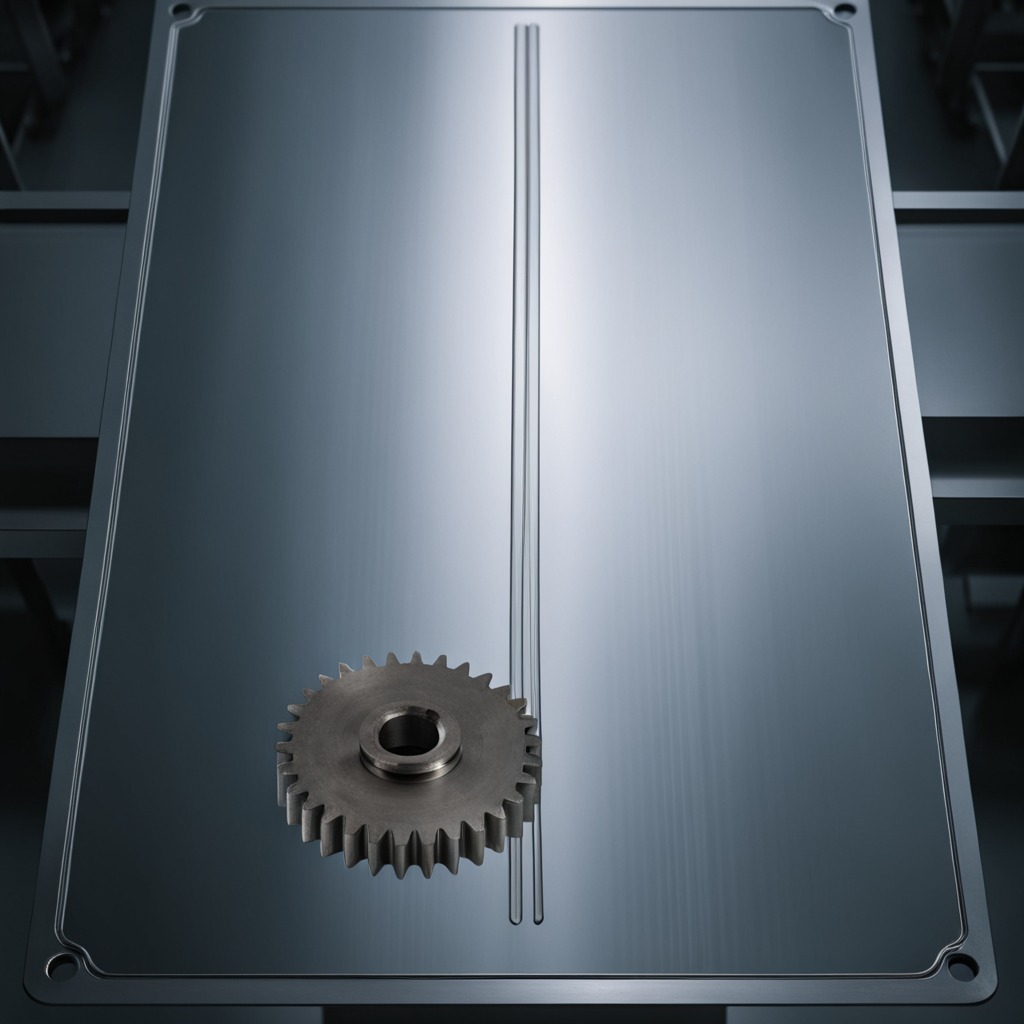
A steel gear with teeth is lying on the metal table.